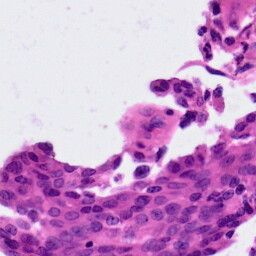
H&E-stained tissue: Ovarian